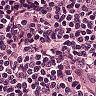
Metastatic tissue present: no